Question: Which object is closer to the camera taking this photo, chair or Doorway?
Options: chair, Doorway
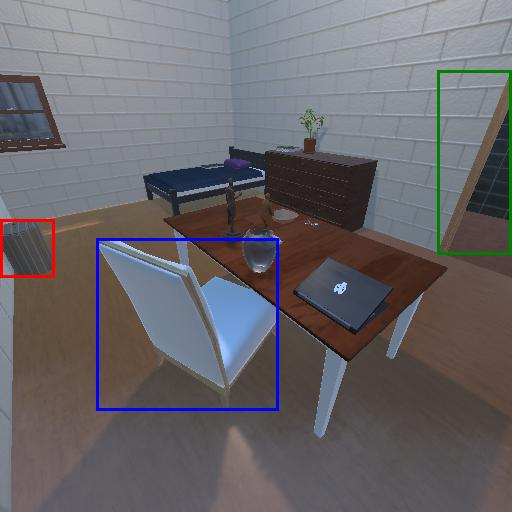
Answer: chair